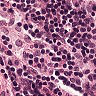
Metastatic tissue present: no